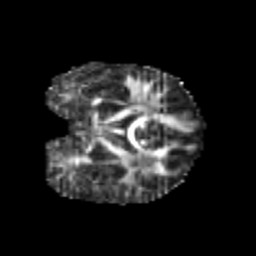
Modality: FA
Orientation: coronal
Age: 6
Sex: female
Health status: healthy